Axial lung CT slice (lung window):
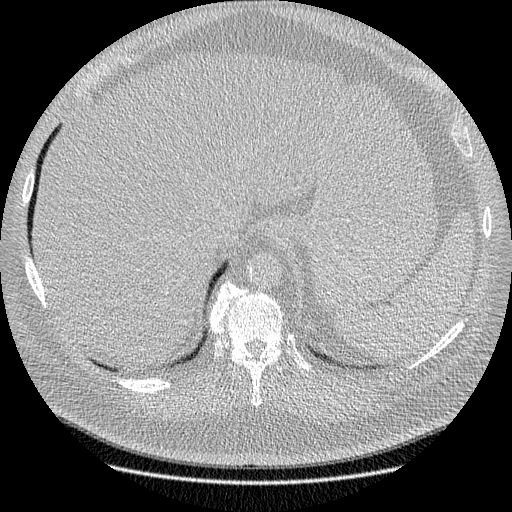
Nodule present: no